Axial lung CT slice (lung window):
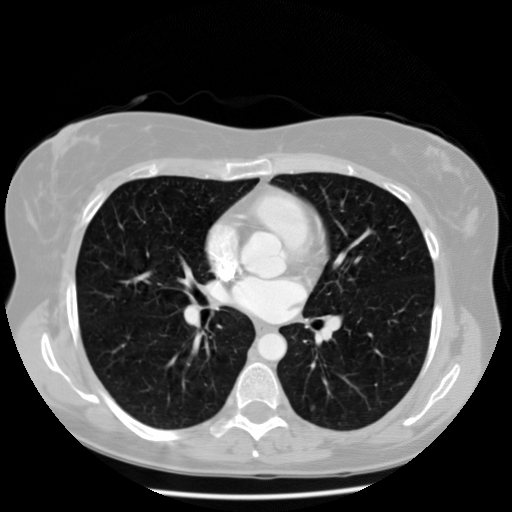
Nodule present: yes
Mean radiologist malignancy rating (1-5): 2.75